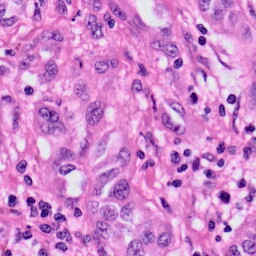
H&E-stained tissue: Skin